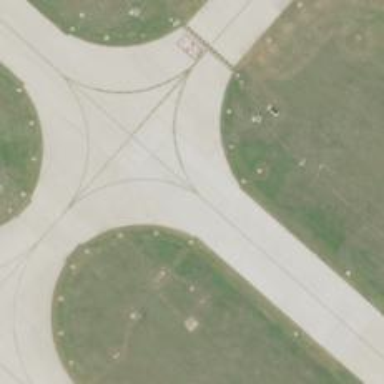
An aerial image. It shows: Image of taxiway at airport.